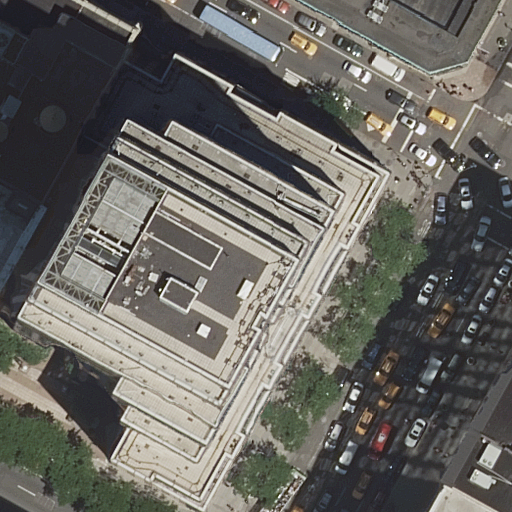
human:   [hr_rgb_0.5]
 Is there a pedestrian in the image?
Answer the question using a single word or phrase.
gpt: yes

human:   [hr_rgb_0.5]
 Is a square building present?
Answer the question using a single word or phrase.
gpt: no

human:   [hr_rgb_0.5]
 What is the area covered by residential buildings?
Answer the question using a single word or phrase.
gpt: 5353m2

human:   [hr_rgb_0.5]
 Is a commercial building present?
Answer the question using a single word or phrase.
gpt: no

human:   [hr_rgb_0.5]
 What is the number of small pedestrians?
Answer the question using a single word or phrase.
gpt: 0

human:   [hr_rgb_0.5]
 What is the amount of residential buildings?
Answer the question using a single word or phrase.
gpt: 6

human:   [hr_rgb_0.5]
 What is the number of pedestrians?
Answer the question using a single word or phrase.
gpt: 1

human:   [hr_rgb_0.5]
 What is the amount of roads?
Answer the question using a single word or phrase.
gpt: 5

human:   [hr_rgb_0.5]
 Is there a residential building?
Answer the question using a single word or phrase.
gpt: yes

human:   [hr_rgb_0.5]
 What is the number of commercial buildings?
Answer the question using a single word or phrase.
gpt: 0

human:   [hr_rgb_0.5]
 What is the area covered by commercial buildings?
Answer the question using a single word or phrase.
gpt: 0m2

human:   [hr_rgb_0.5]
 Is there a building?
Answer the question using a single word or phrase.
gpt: yes

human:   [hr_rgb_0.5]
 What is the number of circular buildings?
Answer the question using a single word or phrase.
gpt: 0

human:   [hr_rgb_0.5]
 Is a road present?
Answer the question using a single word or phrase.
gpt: yes

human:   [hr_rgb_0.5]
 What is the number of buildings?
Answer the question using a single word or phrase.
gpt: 6

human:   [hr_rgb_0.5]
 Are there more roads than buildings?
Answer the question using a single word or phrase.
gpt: no

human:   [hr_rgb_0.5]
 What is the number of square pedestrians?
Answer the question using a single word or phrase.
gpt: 0

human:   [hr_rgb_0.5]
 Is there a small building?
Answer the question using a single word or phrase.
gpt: yes

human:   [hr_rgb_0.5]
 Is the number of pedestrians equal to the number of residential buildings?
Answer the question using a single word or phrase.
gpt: no

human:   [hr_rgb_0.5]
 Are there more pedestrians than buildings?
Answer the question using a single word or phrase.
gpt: no

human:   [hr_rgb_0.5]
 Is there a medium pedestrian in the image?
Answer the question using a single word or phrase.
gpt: no

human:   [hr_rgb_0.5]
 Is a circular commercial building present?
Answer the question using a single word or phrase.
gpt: no

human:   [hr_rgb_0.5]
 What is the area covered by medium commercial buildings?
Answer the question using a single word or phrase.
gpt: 0m2

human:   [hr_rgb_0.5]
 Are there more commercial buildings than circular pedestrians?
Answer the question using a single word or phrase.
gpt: no

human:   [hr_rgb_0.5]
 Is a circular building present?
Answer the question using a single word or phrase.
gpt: no

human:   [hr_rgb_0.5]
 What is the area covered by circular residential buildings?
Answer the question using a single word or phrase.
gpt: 0m2

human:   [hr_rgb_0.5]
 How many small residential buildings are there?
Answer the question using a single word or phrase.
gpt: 2

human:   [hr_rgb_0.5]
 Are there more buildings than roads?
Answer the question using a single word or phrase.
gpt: yes

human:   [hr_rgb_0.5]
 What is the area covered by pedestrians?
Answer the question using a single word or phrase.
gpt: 901m2

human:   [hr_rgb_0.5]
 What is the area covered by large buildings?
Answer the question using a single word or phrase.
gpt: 4686m2

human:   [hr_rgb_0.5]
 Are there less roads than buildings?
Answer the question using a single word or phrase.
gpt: yes

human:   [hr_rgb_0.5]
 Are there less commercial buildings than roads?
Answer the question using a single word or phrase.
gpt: yes

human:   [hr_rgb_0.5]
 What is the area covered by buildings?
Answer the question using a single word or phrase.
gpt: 5353m2

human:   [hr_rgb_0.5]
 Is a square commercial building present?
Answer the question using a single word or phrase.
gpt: no

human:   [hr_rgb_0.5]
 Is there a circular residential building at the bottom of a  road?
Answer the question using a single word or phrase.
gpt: no

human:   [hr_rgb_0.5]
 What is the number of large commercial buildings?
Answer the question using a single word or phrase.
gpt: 0

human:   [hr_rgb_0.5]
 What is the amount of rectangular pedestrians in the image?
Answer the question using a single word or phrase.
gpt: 0

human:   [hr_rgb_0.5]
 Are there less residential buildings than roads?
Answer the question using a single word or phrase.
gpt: no

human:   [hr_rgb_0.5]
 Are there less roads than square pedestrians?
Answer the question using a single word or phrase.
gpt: no

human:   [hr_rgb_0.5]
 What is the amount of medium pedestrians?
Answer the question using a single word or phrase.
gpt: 0

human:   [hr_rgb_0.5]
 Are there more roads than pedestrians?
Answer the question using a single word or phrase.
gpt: yes

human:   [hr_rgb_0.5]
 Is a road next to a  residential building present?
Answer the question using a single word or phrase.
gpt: yes

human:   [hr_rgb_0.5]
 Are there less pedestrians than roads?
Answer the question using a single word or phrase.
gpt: yes

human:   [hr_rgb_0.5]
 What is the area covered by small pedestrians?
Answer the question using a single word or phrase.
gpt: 0m2

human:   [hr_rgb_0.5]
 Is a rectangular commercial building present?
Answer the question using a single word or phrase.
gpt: no

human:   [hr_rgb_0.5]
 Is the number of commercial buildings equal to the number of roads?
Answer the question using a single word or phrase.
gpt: no

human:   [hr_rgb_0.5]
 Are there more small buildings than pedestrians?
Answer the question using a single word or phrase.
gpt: yes

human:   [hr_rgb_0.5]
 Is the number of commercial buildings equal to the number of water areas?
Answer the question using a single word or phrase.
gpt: yes

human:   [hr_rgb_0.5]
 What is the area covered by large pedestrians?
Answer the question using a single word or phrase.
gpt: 901m2

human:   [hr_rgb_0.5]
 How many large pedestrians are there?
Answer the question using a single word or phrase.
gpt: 1

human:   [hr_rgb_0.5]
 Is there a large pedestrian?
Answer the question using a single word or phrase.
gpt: yes

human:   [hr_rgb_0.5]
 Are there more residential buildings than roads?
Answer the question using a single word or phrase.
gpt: yes

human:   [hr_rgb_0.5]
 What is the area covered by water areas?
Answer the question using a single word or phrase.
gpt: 0m2

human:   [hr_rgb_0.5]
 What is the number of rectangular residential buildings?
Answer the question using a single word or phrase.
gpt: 5

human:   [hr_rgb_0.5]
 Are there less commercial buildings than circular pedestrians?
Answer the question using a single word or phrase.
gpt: no

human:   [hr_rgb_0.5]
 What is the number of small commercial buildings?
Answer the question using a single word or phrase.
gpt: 0

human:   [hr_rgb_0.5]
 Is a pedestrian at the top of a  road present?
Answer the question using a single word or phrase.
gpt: no

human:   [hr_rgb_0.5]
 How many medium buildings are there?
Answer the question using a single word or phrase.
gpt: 2

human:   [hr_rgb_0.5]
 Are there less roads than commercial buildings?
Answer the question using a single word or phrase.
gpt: no

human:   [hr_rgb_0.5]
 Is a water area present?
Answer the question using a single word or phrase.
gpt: no

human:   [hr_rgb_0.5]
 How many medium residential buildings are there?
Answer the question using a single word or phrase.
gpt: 2

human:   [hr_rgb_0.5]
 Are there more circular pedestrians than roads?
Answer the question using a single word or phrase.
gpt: no

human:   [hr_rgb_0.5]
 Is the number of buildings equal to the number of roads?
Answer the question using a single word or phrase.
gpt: no

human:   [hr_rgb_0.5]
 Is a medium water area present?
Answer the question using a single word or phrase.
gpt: no